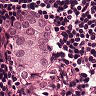
Metastatic tissue present: yes